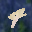
Label: 4